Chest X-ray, PA view. Patient: 66 years old, sex M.
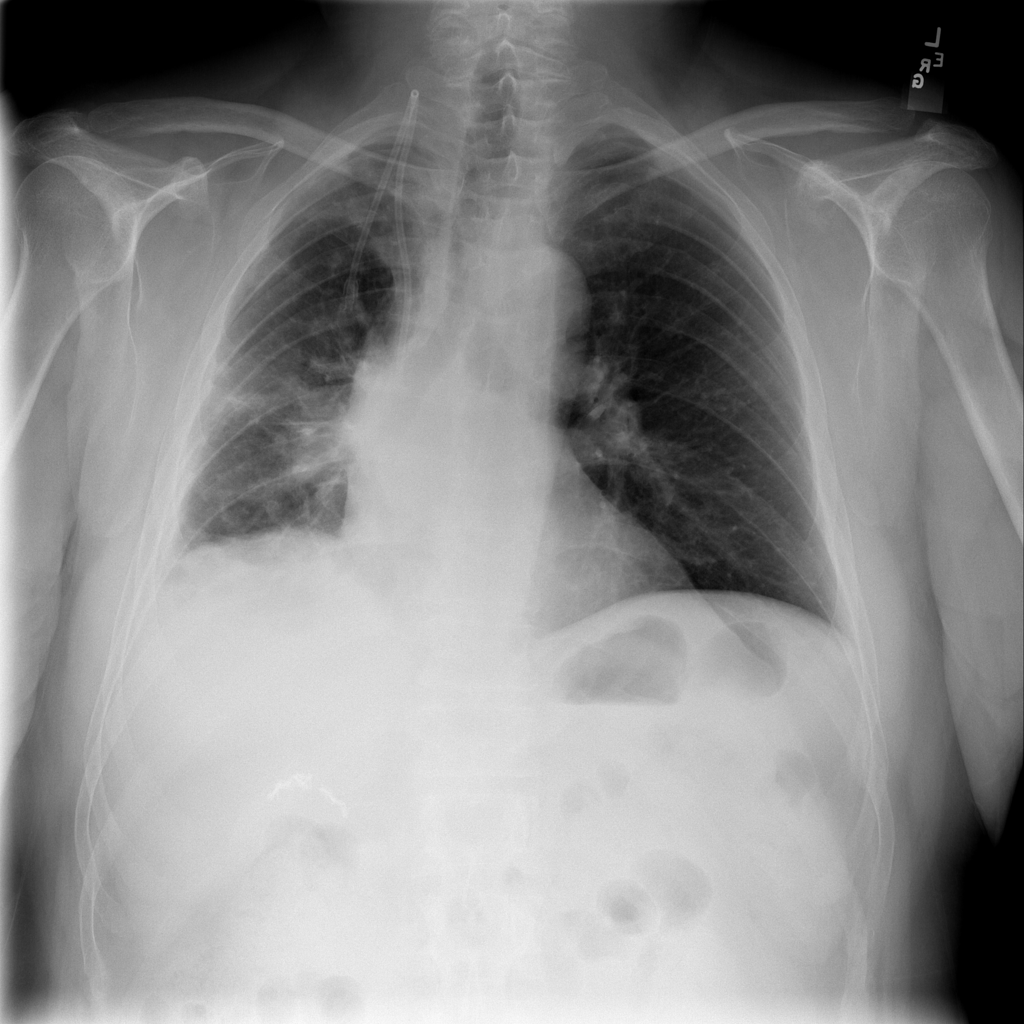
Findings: No Finding